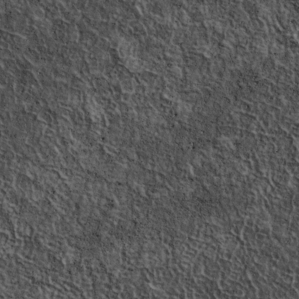
Label: non_frost